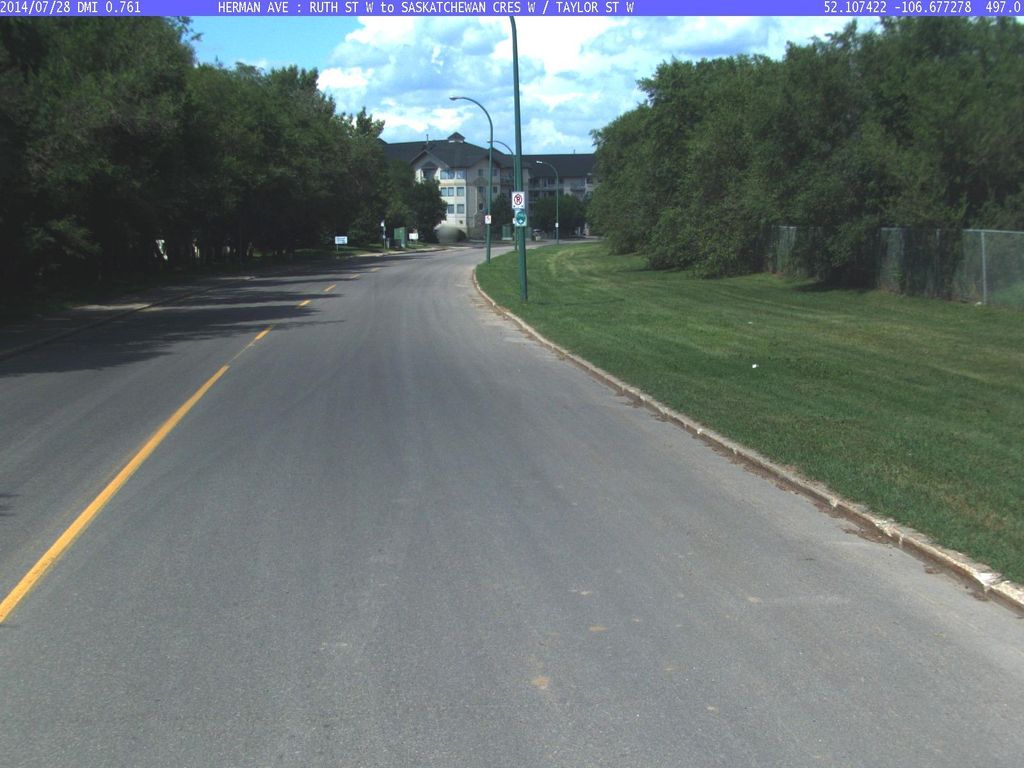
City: saskatoon